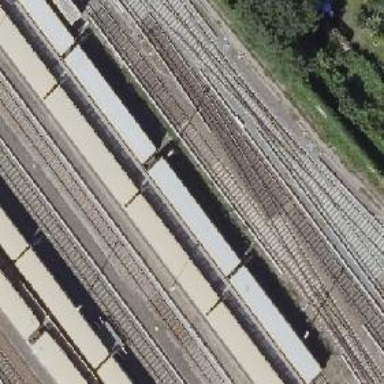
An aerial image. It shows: Railway switch.